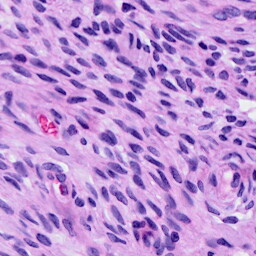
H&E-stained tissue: Cervix